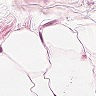
Metastatic tissue present: no